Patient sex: F
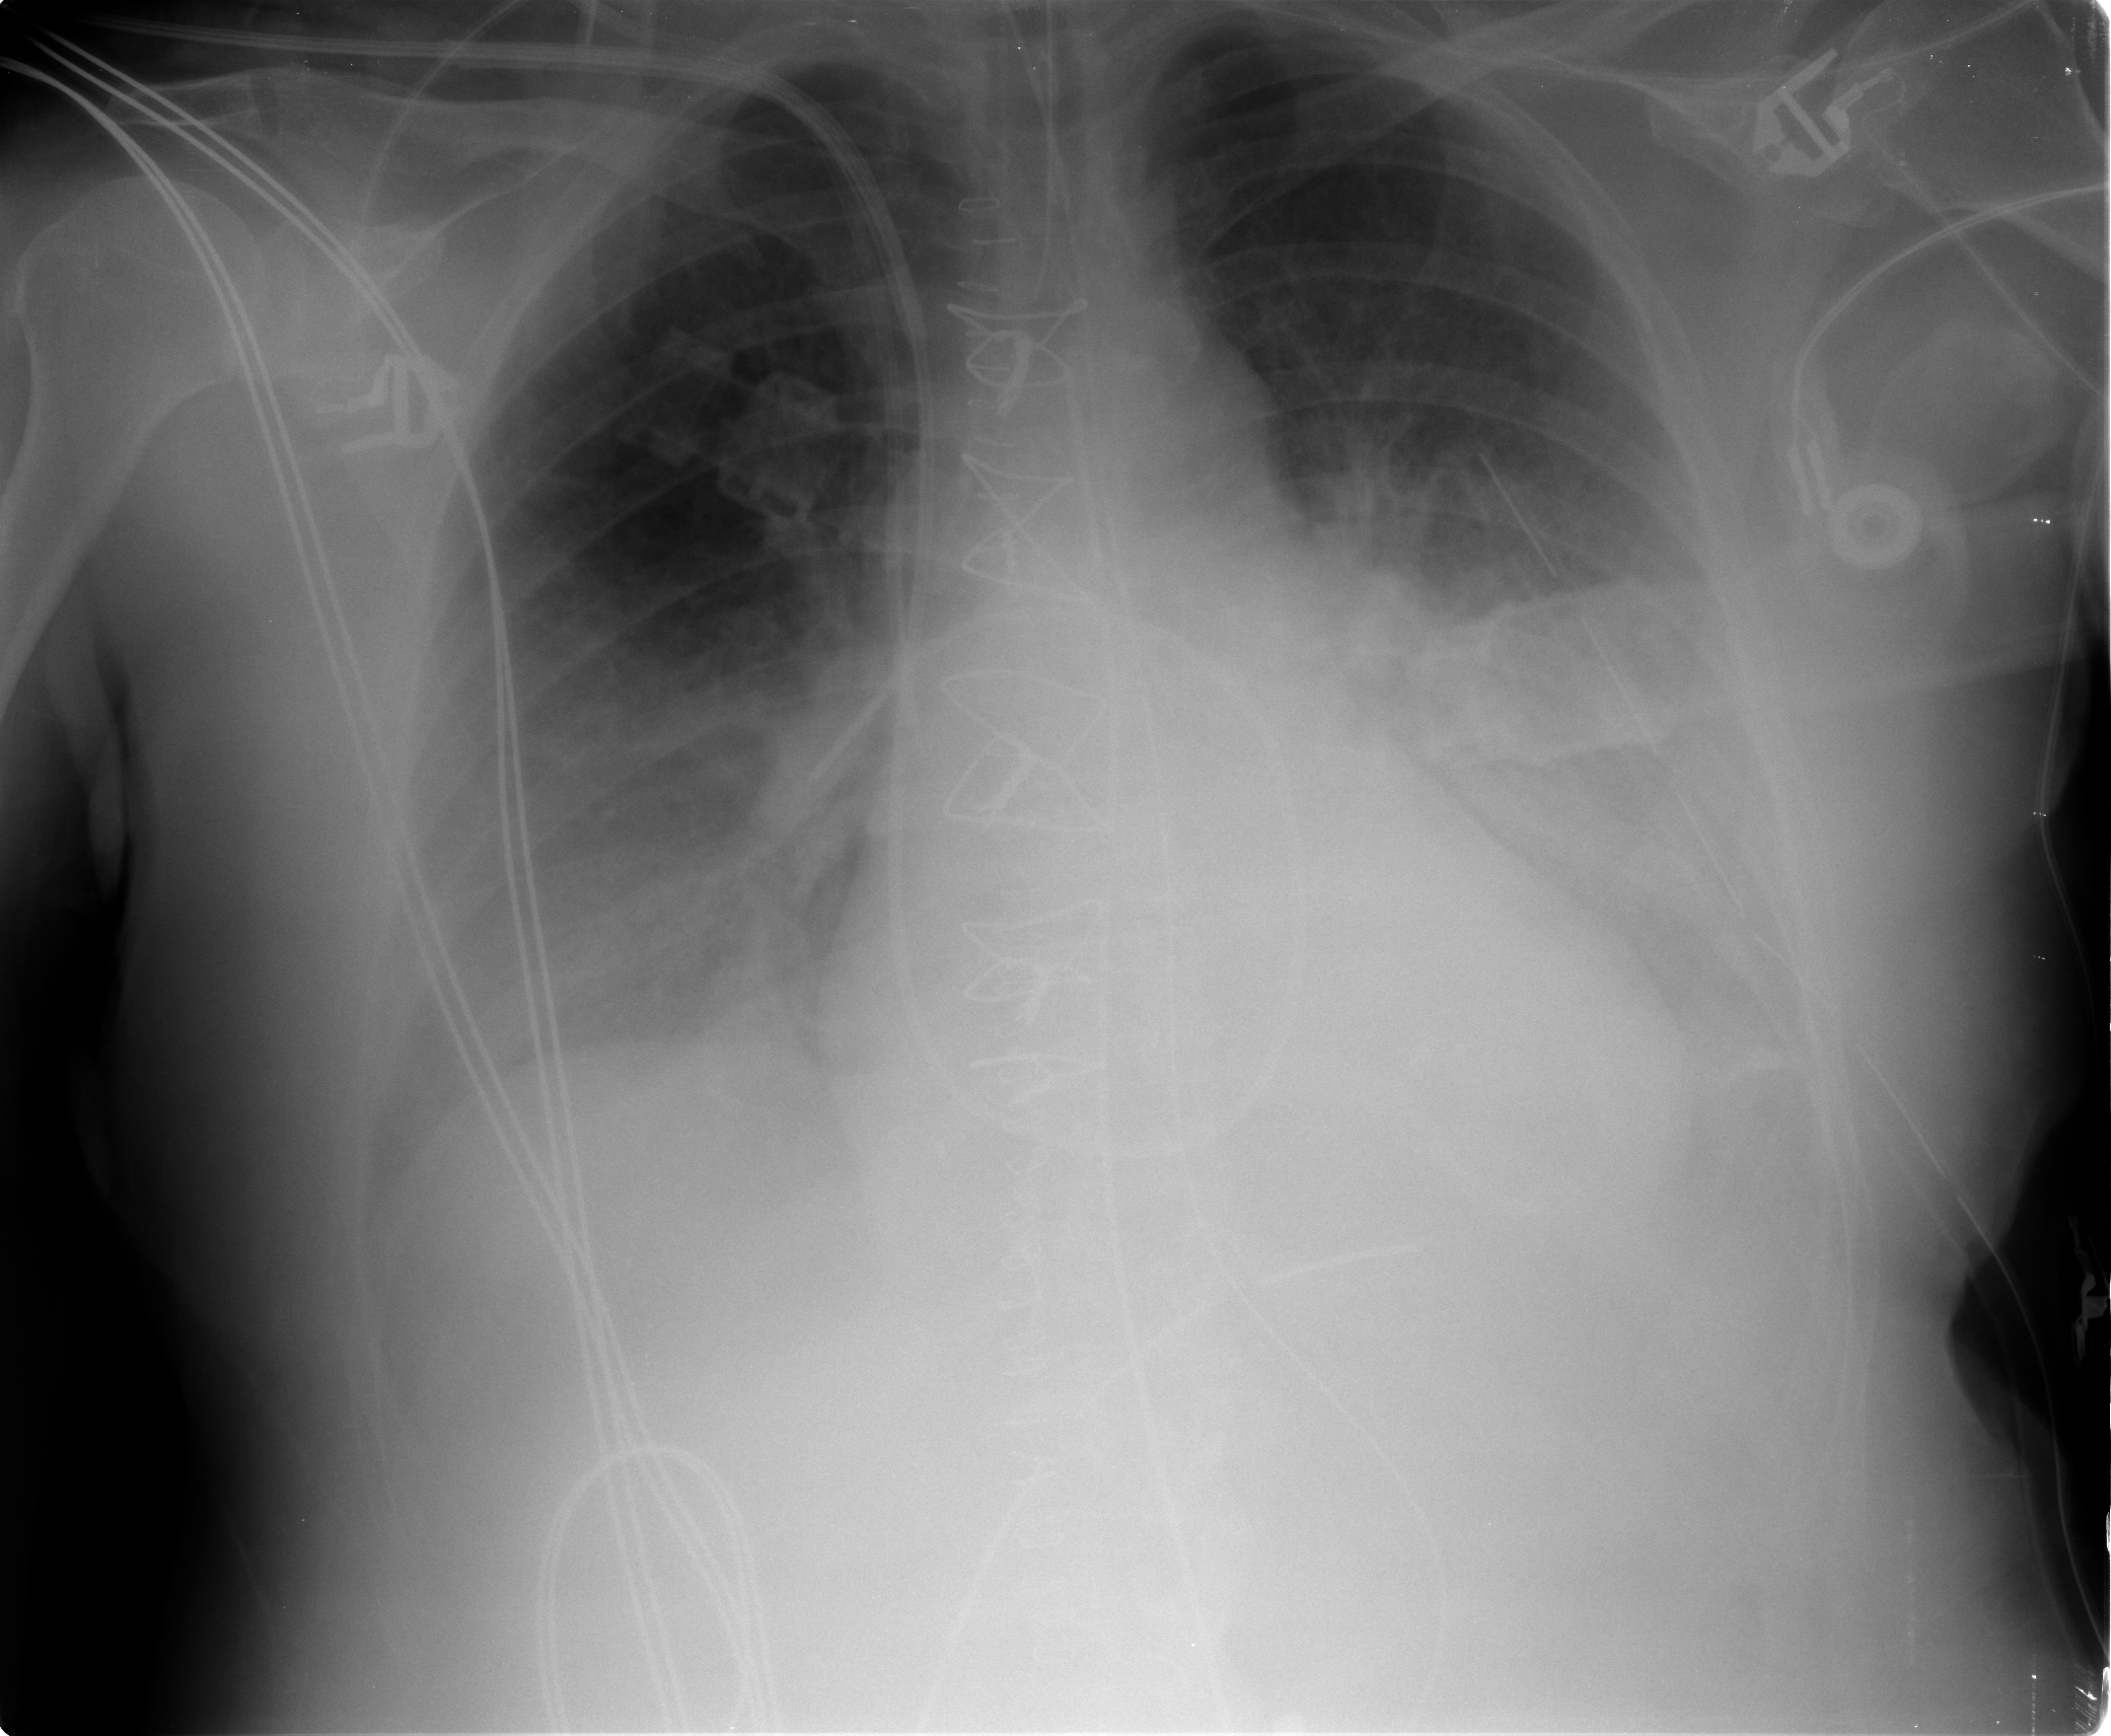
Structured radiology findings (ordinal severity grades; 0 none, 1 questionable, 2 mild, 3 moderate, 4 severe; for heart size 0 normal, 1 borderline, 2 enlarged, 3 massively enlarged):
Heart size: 2
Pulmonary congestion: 2
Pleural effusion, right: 2
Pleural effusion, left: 3
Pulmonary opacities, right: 0
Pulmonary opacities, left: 2
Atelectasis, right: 0
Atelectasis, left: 2